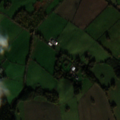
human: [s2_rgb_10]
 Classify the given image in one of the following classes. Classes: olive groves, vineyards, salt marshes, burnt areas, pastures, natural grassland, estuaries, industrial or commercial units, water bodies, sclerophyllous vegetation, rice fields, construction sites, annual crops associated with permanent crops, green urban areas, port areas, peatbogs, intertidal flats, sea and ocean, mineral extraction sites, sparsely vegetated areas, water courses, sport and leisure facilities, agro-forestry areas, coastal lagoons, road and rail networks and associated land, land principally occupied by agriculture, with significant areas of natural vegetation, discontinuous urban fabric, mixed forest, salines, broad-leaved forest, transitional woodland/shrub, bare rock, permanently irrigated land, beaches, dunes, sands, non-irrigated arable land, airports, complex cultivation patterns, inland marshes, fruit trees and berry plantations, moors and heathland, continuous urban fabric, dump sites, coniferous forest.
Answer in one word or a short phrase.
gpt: non-irrigated arable land, pastures, mixed forest